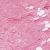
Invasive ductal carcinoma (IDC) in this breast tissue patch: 0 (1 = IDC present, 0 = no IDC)